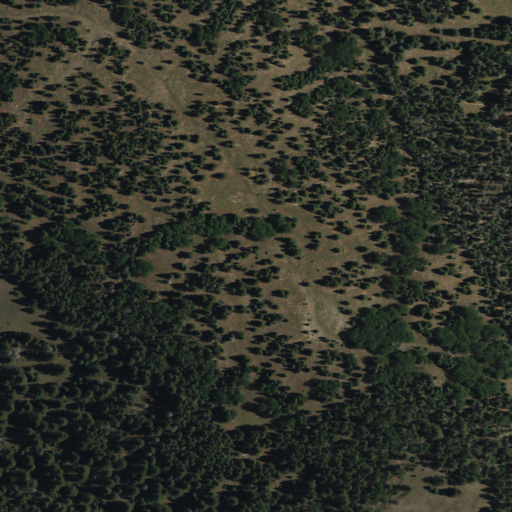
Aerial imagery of mountain in New Mexico named Cerro del Grant containing evergreen forest, grassland, and deciduous forest